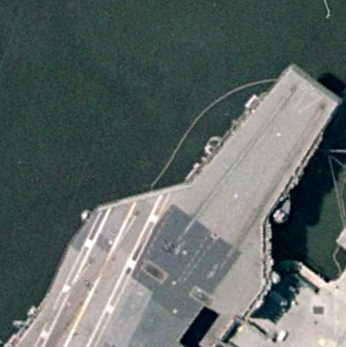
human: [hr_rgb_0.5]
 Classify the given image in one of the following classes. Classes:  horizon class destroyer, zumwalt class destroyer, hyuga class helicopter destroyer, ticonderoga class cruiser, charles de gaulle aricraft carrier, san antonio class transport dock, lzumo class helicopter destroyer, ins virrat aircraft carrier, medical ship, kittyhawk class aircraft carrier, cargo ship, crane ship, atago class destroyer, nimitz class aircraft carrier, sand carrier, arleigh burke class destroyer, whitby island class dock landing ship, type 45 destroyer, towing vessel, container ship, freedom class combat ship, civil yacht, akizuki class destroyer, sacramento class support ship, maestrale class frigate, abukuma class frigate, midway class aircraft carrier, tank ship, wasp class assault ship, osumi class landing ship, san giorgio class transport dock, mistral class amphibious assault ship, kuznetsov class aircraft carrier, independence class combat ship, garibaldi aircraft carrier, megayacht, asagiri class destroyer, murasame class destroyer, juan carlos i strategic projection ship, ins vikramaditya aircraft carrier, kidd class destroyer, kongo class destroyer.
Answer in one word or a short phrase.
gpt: KittyHawk class aircraft carrier